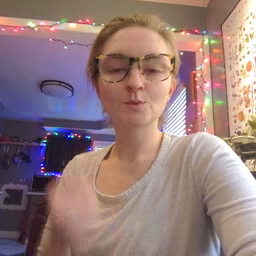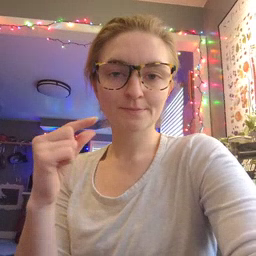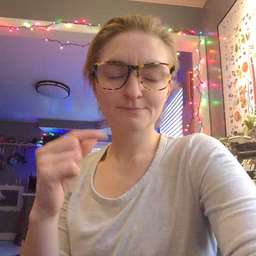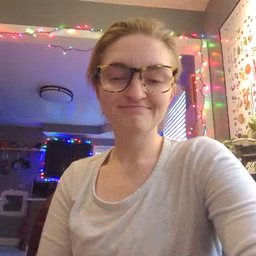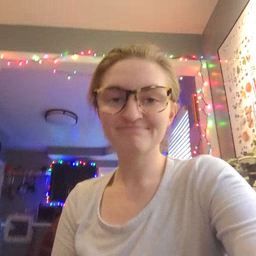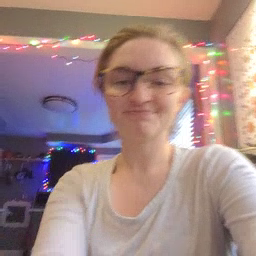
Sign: dad